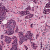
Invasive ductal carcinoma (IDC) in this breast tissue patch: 0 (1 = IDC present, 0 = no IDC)